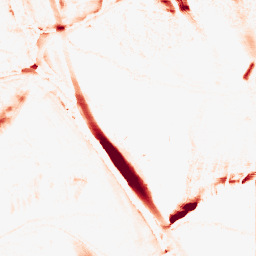
Category: morphological
Decomposition family: morphological_ellipse
Decomposition parameters: operation: opening
width: 10
height: 30
Upsampling method: sinc_blackman
Upsampling parameters: scale: 4
kernel_size: 16
Upsampling scale: 4